Field crop: tomato
Growth stage: 2
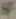
Species: solanum